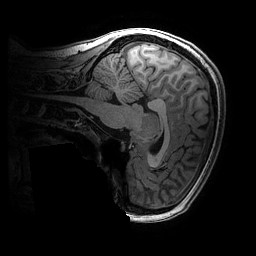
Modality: T1w
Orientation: sagittal
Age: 14
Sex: female
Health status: ill
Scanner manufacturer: ge
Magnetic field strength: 3 T
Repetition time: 0.007664 s
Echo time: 0.00342 s